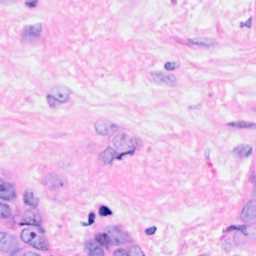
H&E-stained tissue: Breast